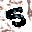
Label: 5